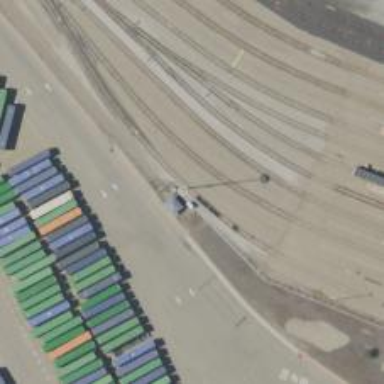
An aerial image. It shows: Railway yard used for servicing trains.